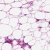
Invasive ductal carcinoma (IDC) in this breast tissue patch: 0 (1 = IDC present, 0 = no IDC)